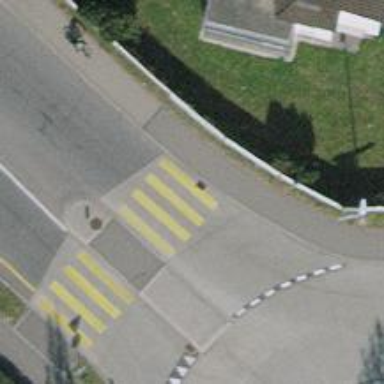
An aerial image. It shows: Kerb barrier.